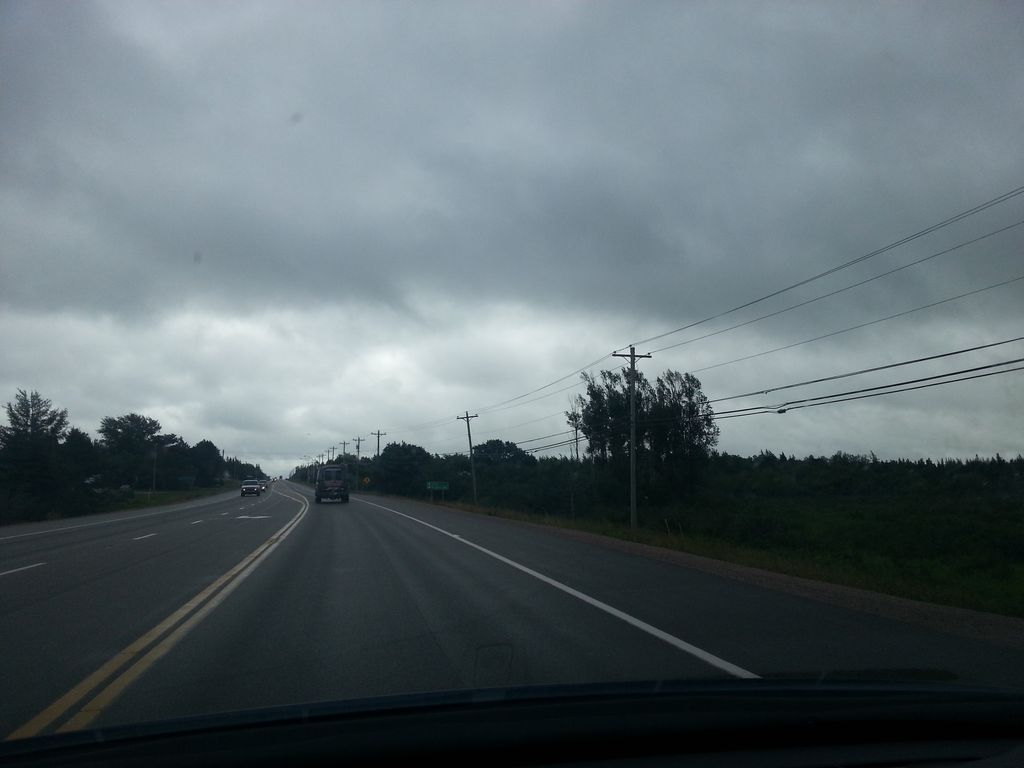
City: charlottetown